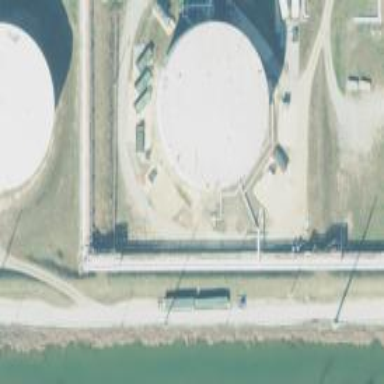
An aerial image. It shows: Storage tank building.